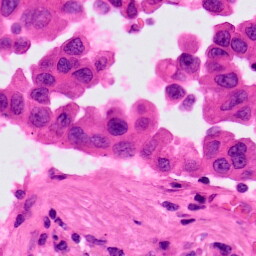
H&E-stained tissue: Lung